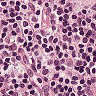
Metastatic tissue present: no